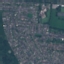
Land use / land cover class: Residential